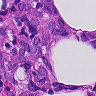
Metastatic tissue present: yes